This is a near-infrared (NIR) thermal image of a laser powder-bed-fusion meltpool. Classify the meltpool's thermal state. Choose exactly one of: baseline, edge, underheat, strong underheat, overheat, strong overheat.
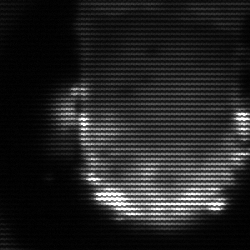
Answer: baseline